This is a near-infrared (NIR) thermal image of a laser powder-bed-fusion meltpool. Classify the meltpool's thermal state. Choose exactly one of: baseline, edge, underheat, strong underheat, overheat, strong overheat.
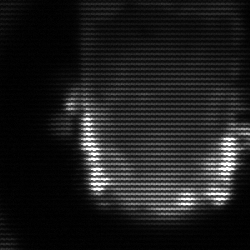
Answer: baseline